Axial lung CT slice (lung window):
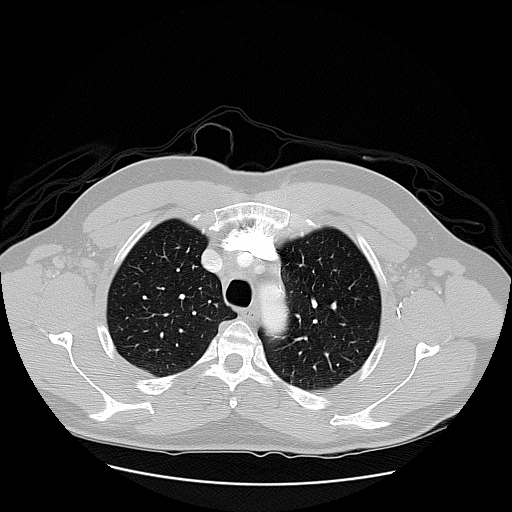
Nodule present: no